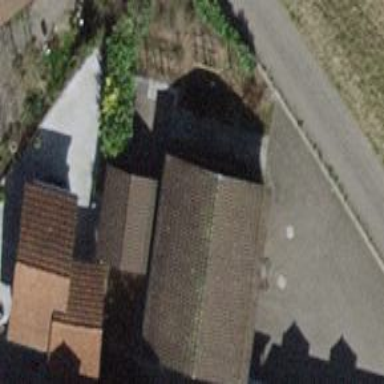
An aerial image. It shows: Building with tiled roof.